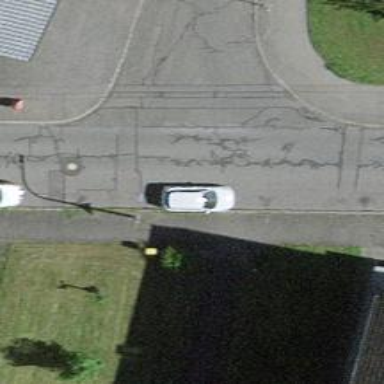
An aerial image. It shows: Post box.